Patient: sex M, age 31
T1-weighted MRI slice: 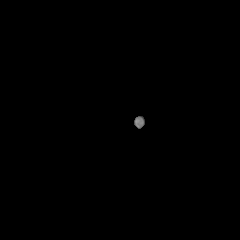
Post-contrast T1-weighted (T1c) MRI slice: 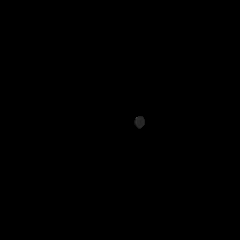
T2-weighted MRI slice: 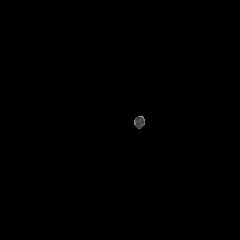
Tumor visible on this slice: no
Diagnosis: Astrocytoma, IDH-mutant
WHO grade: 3